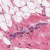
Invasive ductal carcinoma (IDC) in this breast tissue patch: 0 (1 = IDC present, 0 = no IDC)